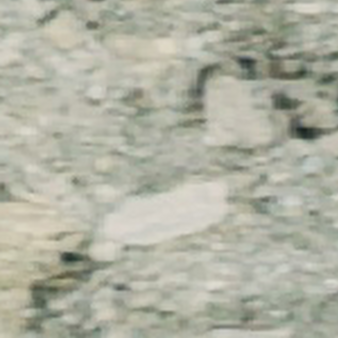
Label: other